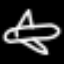
Label: airplane